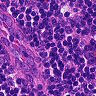
Metastatic tissue present: no